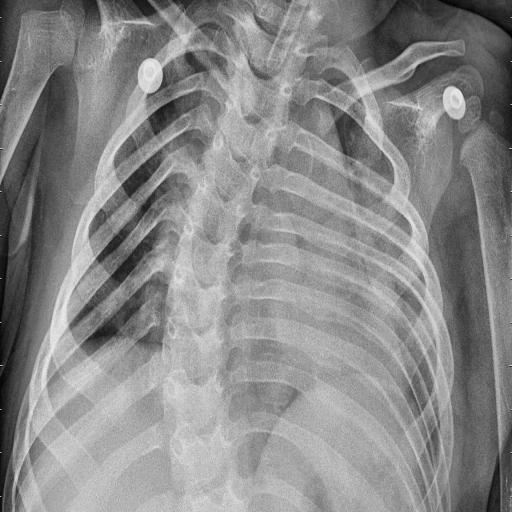
Finding: PNEUMONIA